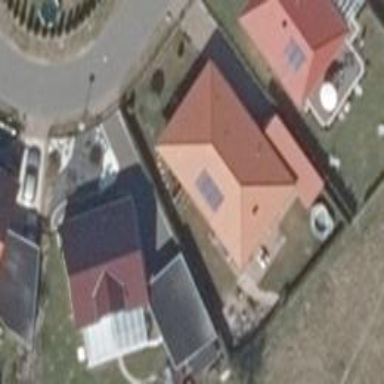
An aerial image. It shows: Hipped roof house.